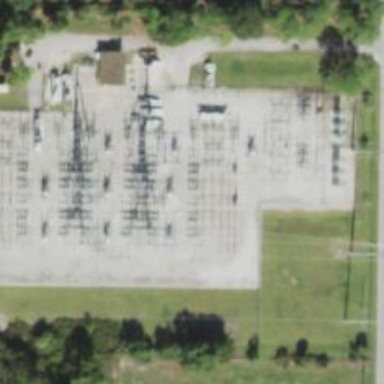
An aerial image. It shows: Switch used for power control.